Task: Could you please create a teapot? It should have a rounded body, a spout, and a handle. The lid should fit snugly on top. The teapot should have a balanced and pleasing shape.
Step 233:
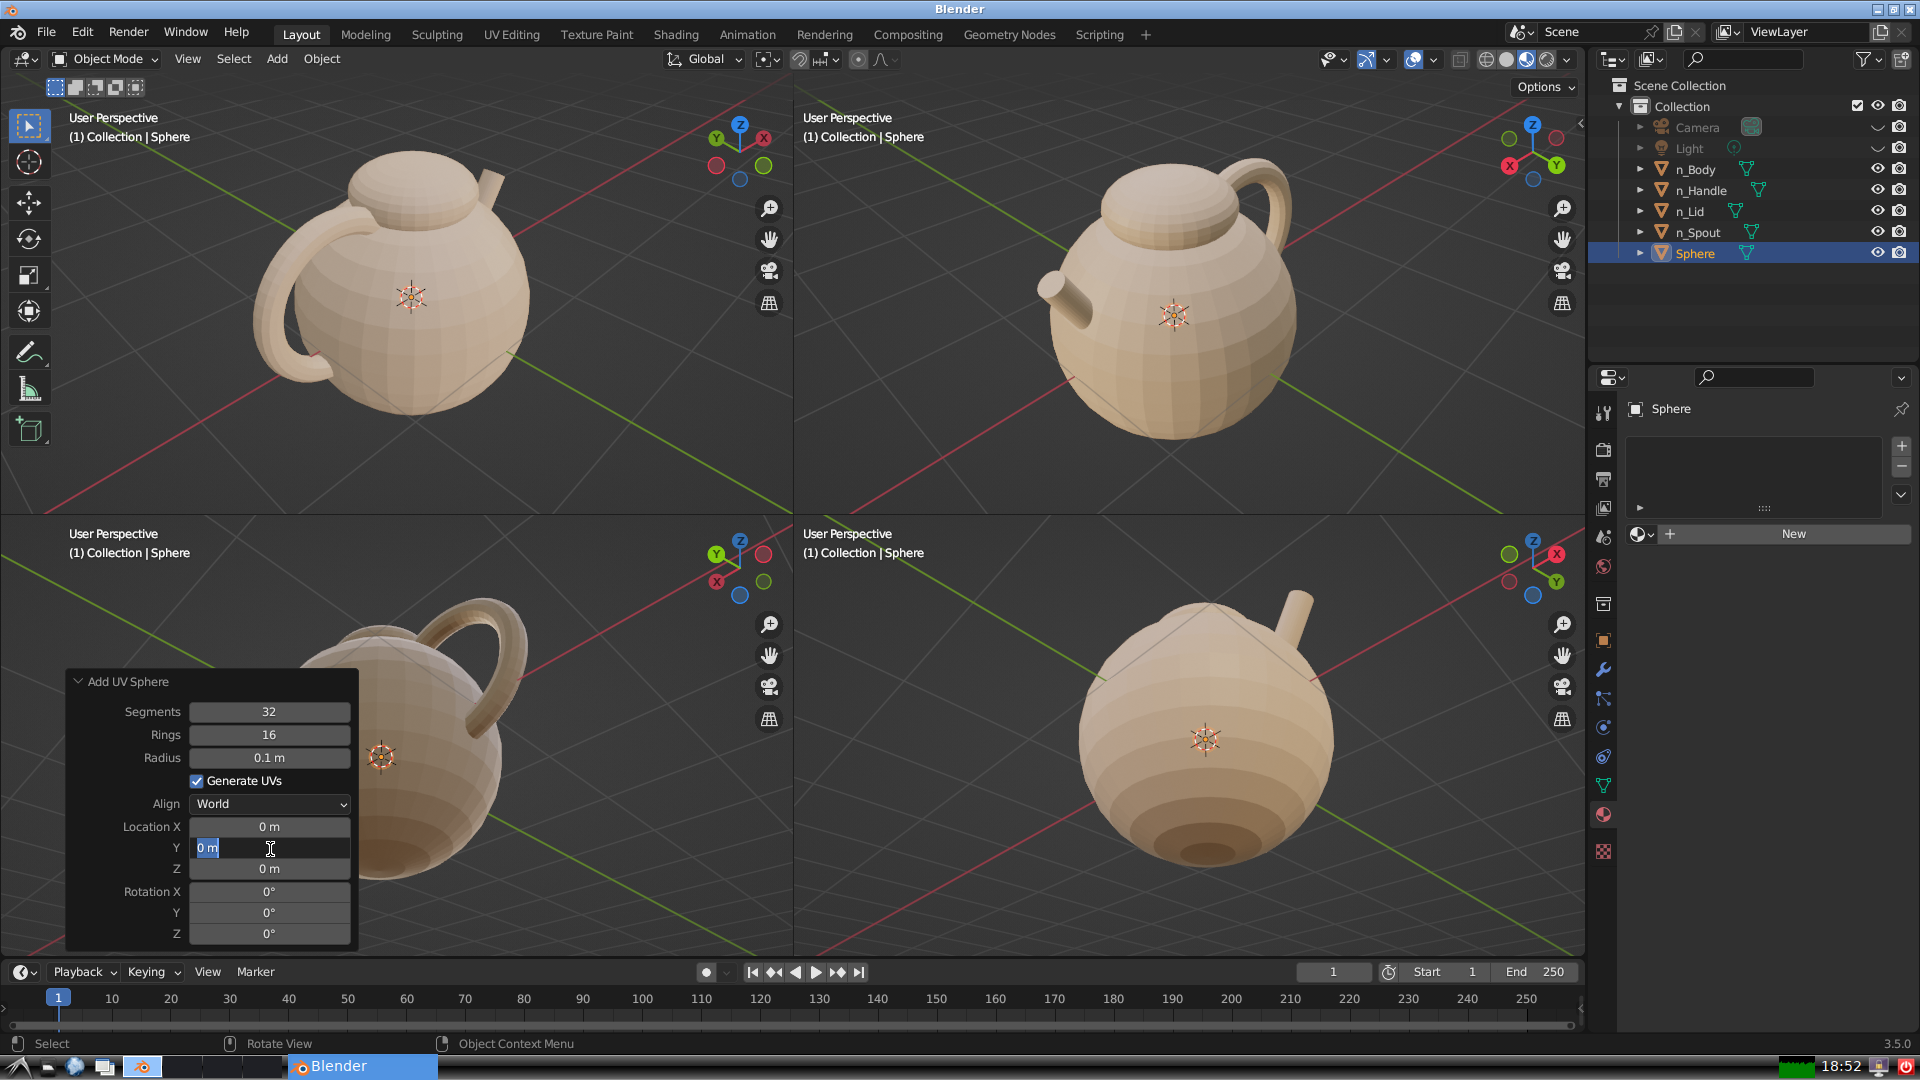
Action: input_text: 0.0